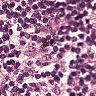
Metastatic tissue present: no